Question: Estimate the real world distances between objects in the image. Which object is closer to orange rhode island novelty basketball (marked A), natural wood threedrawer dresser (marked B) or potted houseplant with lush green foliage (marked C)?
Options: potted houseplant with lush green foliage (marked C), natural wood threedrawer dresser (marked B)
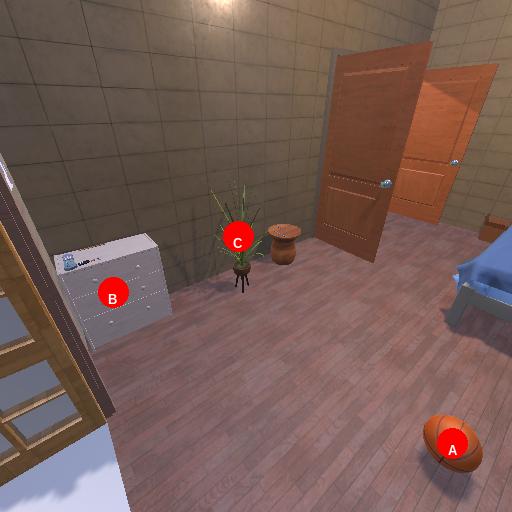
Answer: potted houseplant with lush green foliage (marked C)